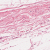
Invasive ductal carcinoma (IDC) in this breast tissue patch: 0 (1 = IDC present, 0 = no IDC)